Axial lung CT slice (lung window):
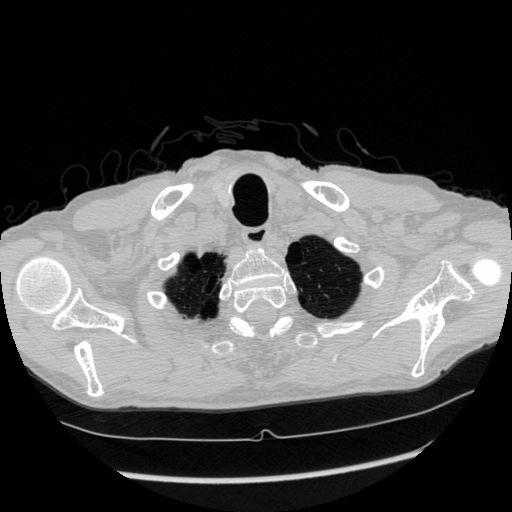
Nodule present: no